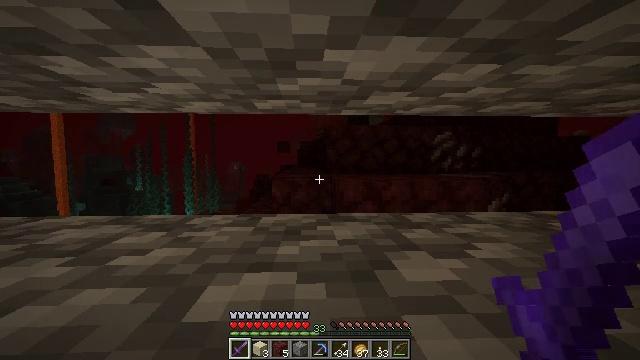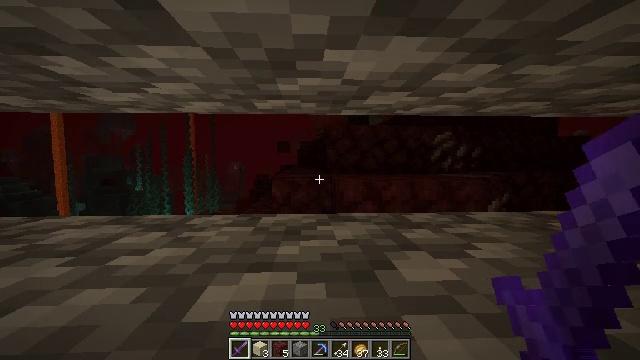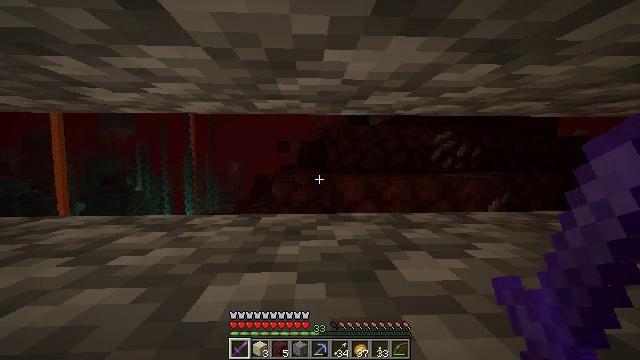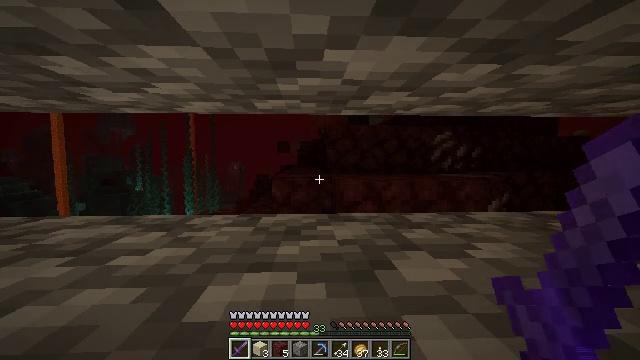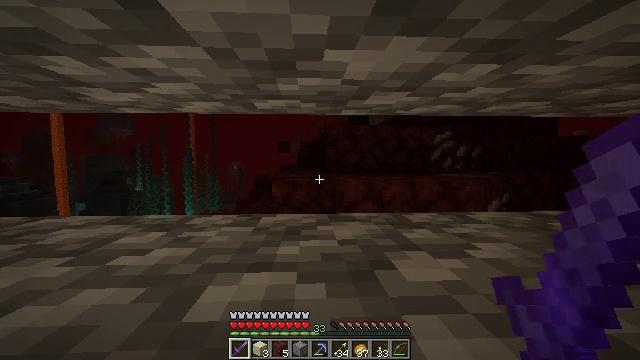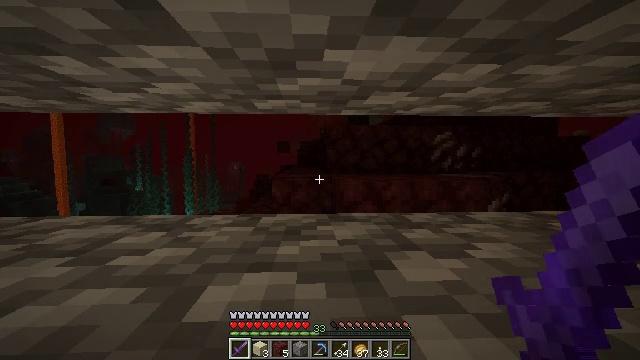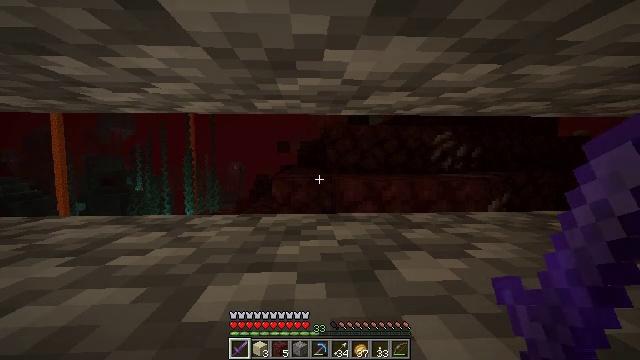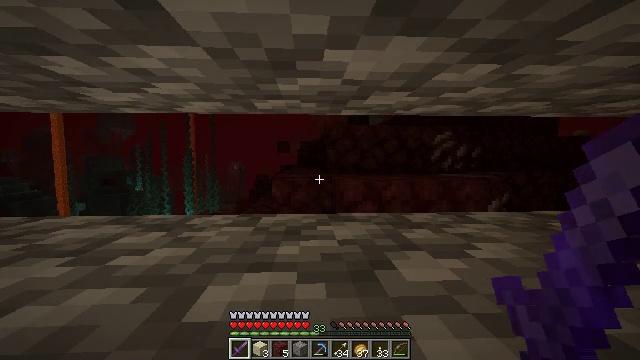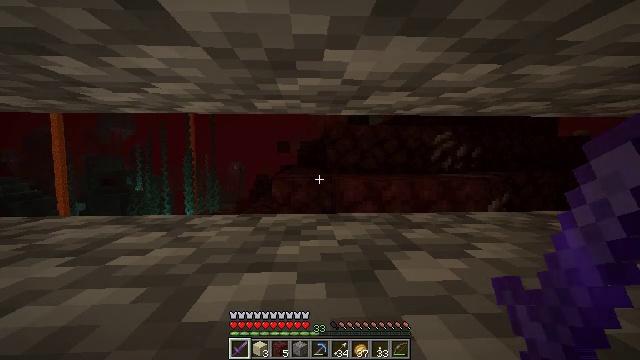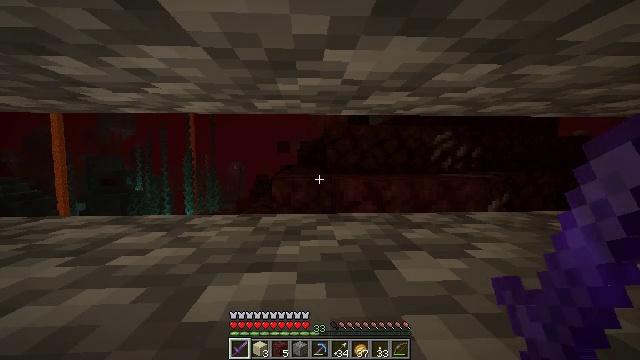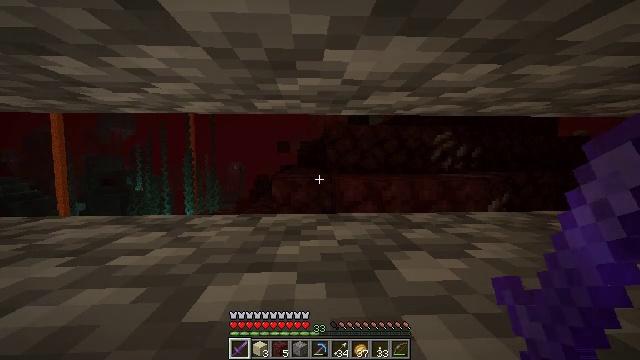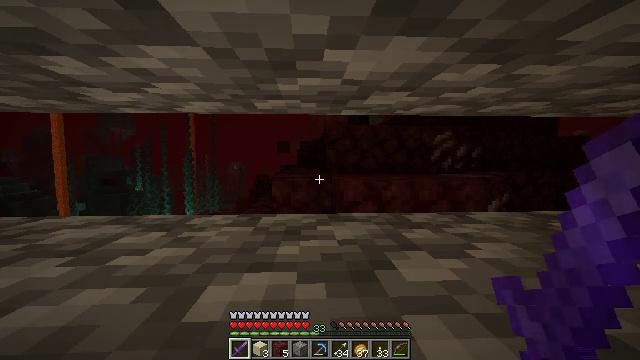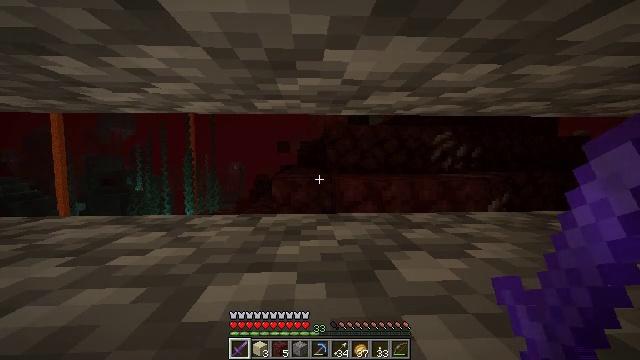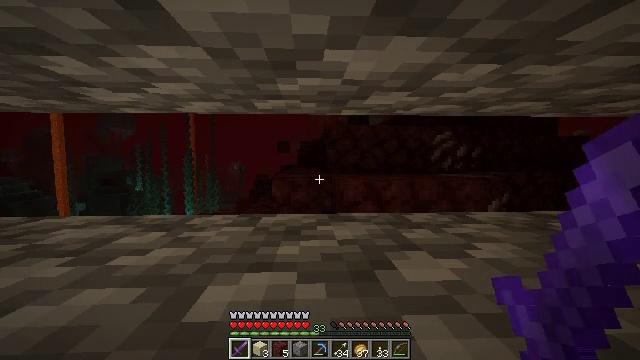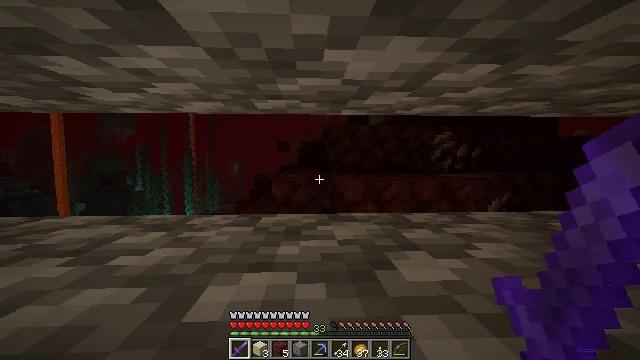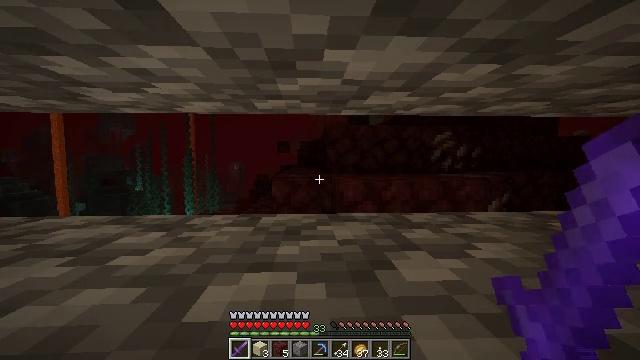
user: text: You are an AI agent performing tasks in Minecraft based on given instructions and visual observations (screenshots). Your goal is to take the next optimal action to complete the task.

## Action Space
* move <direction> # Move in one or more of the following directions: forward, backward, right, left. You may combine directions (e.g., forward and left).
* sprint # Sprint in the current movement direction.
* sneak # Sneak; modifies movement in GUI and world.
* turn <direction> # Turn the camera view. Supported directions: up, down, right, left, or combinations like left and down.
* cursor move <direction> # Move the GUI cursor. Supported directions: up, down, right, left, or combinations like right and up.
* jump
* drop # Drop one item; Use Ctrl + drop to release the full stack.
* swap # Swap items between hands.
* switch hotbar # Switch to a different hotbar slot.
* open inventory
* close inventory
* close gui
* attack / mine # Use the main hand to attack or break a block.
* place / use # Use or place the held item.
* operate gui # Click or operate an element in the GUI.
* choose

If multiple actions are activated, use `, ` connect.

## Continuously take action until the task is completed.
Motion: motion action
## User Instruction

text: Demolish the cobblestone slab for reuse.
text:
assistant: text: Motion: no_op
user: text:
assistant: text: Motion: no_op
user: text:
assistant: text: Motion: no_op
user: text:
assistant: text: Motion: no_op
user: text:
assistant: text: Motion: no_op
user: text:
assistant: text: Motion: no_op
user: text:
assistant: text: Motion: no_op
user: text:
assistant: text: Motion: no_op
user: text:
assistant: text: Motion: no_op
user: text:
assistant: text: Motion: no_op
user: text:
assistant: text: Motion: no_op
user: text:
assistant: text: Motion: no_op
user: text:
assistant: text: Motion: no_op
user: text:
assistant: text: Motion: no_op
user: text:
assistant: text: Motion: no_op
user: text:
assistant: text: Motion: no_op
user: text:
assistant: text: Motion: no_op
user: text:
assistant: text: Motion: no_op
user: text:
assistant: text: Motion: no_op
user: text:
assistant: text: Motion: no_op
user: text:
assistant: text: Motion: no_op
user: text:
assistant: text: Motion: no_op
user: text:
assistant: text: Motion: no_op
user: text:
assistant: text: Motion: no_op
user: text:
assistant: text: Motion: no_op
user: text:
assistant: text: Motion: no_op
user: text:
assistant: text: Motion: no_op
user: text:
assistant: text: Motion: no_op
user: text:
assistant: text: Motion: no_op
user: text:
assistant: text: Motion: no_op